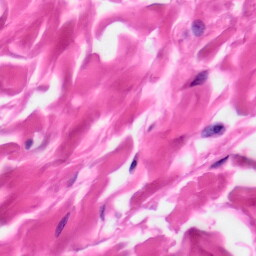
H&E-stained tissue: Skin